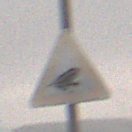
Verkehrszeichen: AmphibienwanderungLinks
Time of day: Midday
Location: Outdoor (Nature)
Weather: Overcast
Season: Winter
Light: Natural